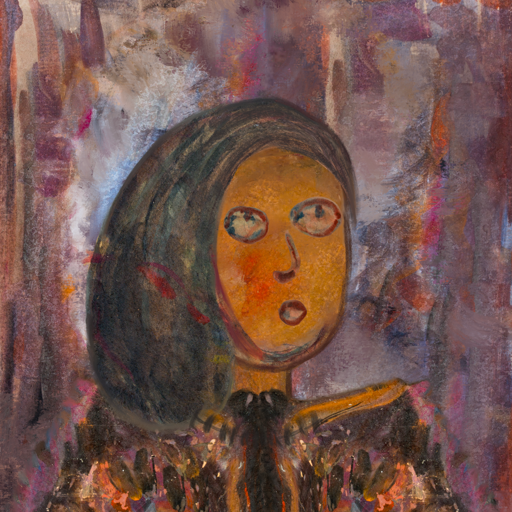
Background: Hypocrite, Head And Neck Side: Pipe, Face Side: Orphan, Bust: Gypsy_Queen, Hair Side: Gypsy_Mother, Head Accessory: Blank, Second Necklace: Blank, Necklace: In_The_Sun, Baby: Blank